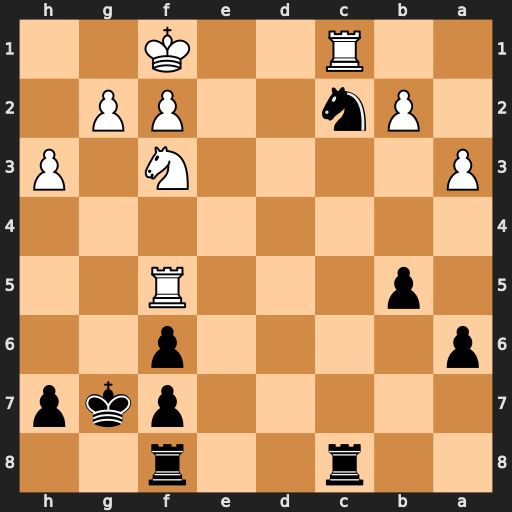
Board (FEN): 2r2r2/5pkp/p4p2/1p3R2/8/P4N1P/1Pn2PP1/2R2K2
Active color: b
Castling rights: -
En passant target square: -
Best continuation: Ne3+ fxe3 Rxc1+